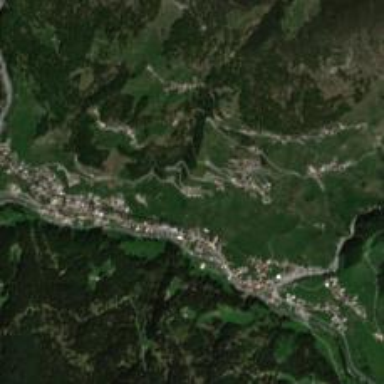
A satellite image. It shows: Small hamlet.